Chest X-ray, PA view. Patient: 56 years old, sex F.
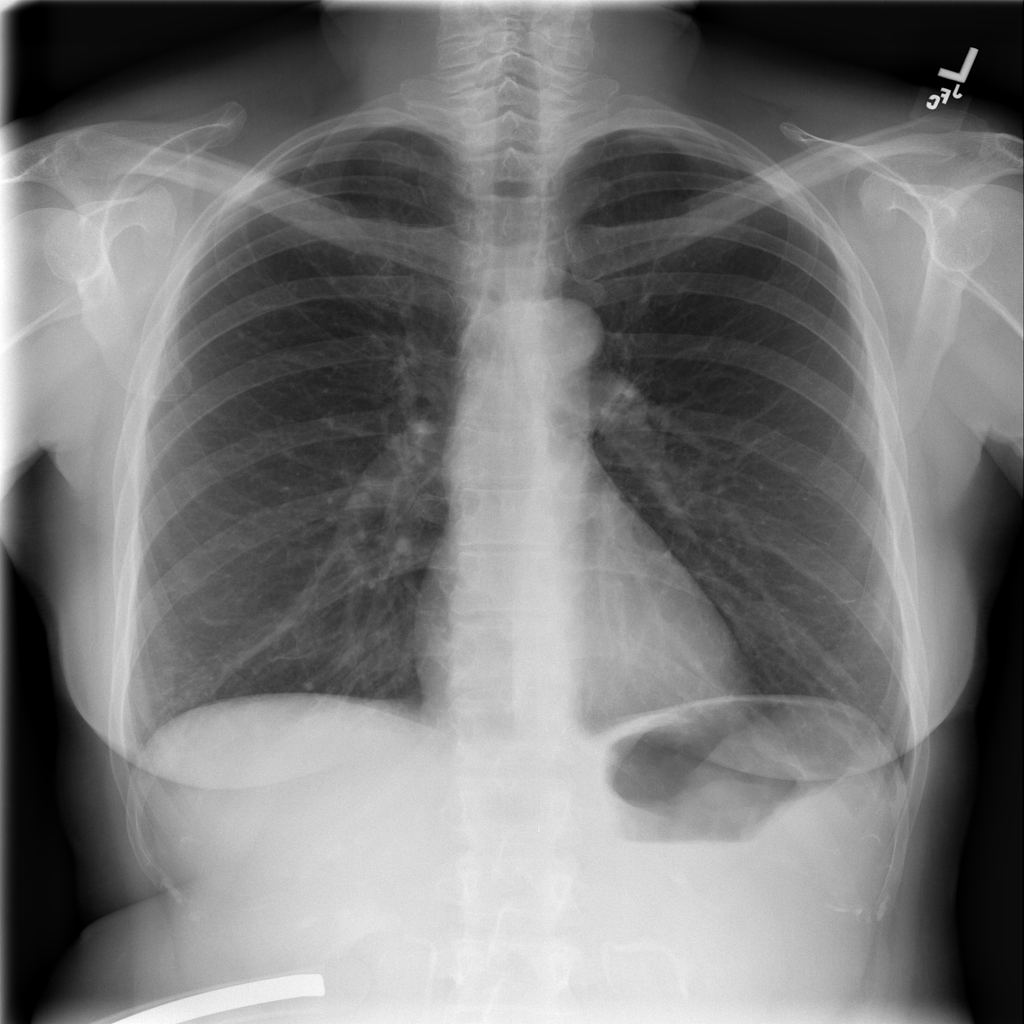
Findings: No Finding